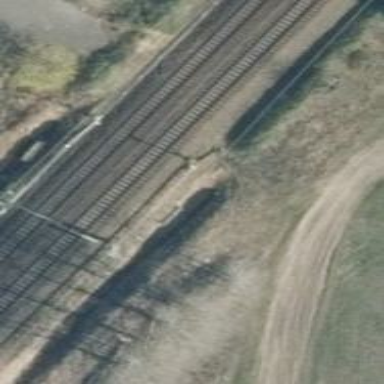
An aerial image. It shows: Railway signal.